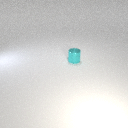
small cyan metal cylinder